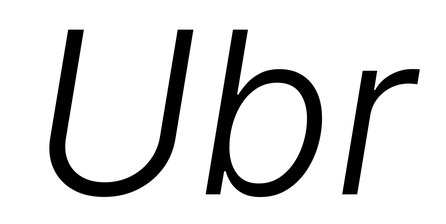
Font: Inter-Italic_Light_Italic